You are looking at the envelope spectrum of a bearing's vibration signal. The marked vertical lines are the theoretical fault frequencies for the outer race, inner race, rolling elements, and cage. Based on the visible evidence, which condition applies: normal, inner_race, outer_race, ball?
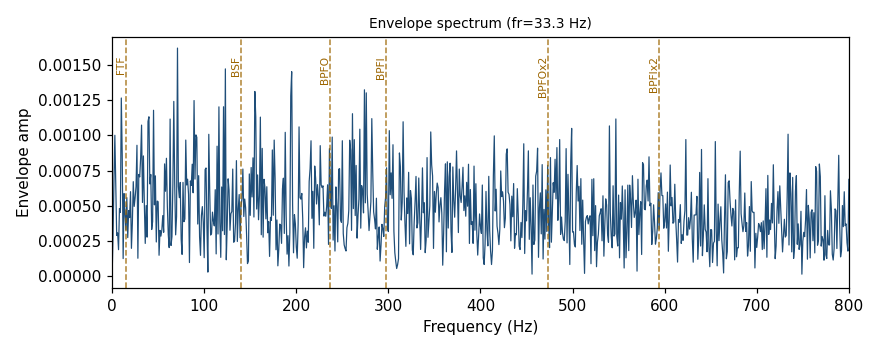
Answer: normal